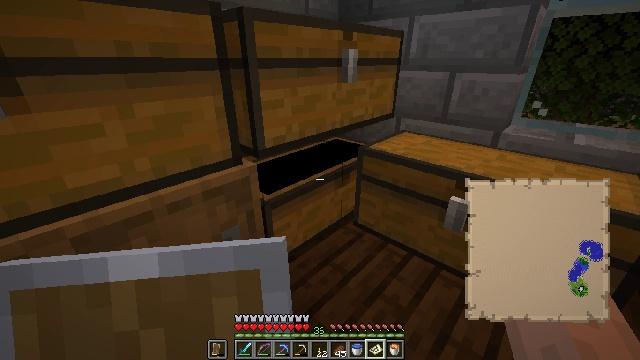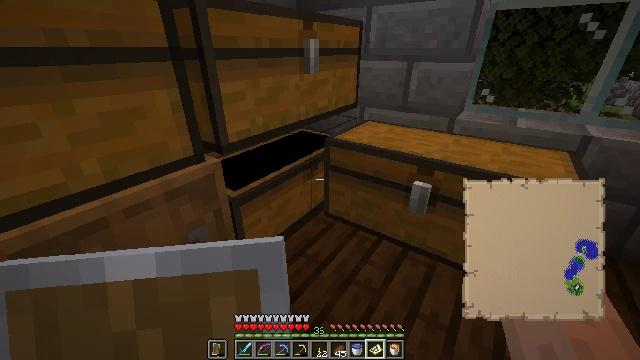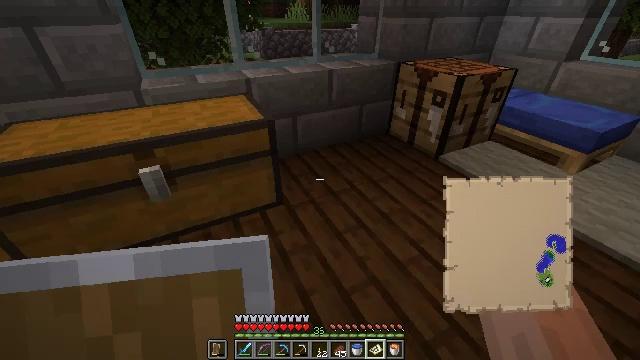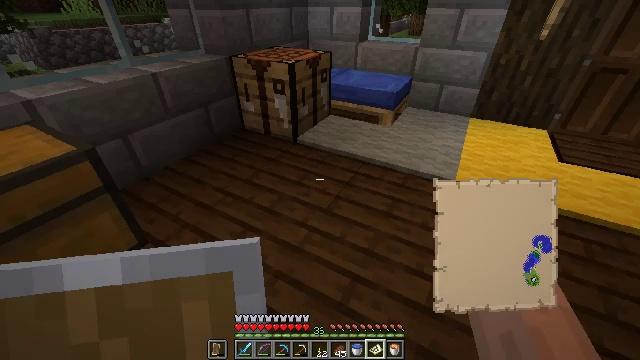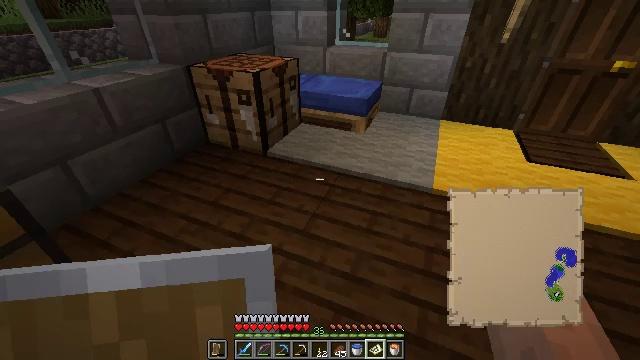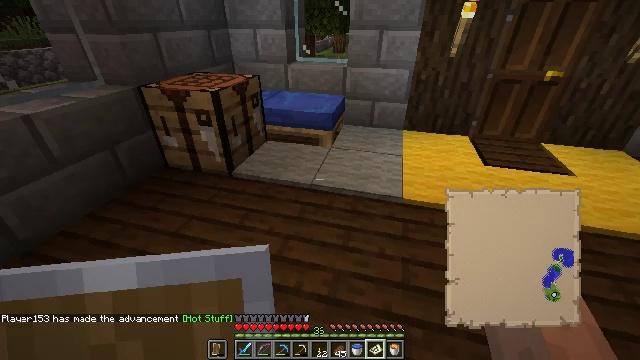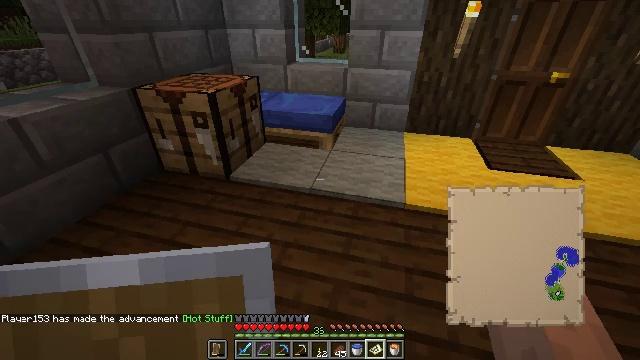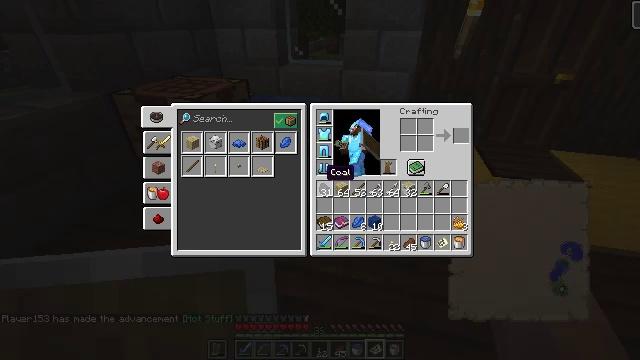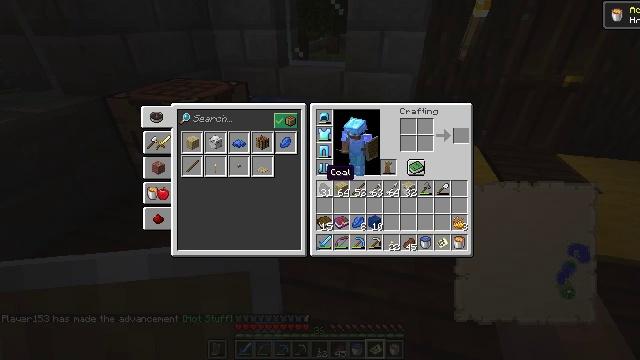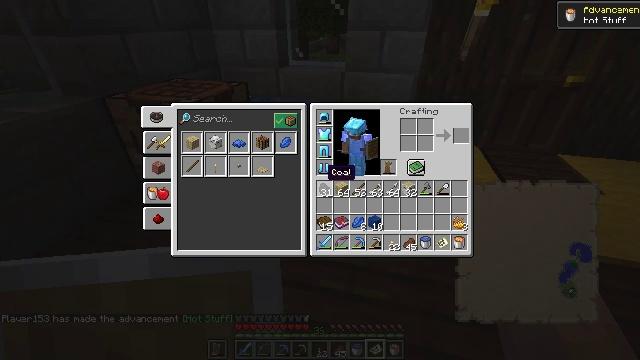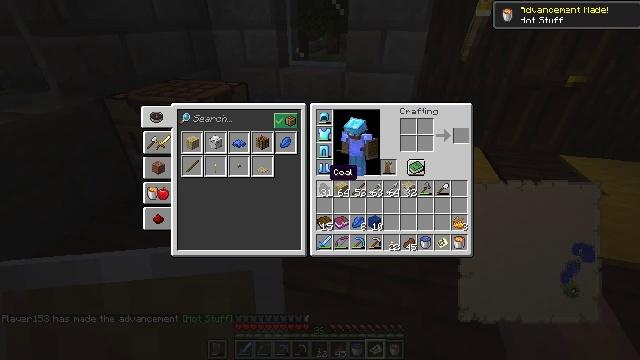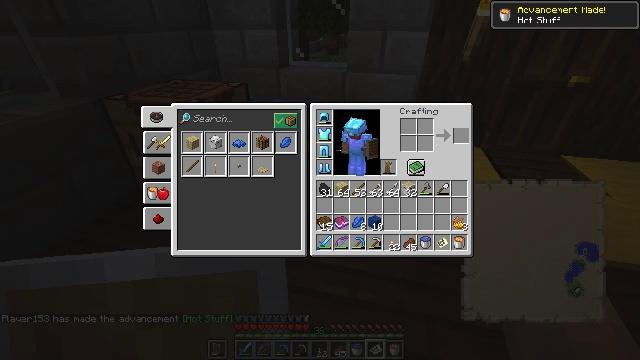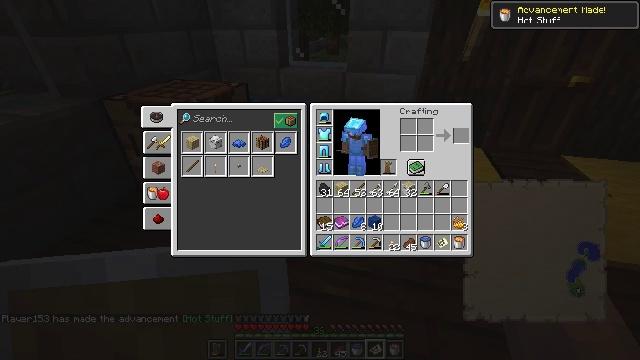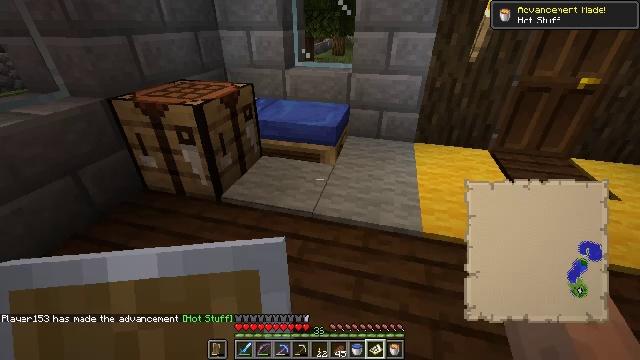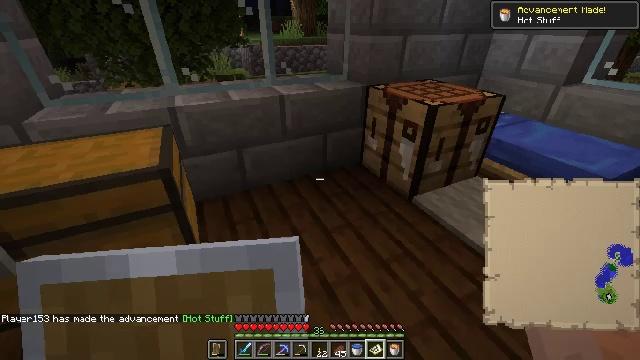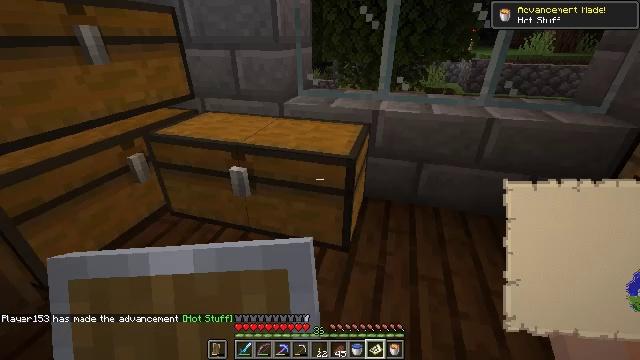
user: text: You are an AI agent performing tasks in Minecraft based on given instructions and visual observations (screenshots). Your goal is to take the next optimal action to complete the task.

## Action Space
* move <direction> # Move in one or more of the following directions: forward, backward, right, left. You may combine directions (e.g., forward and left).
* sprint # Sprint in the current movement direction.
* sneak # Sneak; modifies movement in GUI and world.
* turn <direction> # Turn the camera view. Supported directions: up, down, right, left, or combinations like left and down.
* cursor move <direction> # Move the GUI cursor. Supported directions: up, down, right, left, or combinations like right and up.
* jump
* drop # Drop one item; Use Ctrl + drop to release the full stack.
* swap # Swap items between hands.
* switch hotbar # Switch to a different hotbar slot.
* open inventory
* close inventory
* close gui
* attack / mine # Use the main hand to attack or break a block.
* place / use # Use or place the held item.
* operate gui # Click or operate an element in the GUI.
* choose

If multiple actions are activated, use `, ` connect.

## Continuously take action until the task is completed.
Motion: motion action
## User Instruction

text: Use iron to craft a cauldron on the crafting table.
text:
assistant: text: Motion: turn right and down
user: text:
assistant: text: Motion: turn right and down
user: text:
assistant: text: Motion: move forward, turn right and down
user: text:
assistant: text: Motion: move forward, turn right
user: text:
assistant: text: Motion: move forward, turn right and up
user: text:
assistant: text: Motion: move forward
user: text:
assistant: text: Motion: turn right, close inventory
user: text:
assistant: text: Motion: close inventory
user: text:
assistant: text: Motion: close inventory
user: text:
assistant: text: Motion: open gui
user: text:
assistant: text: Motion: no_op
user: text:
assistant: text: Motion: no_op
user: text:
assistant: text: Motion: cursor move left
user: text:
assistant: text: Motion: turn left, close gui
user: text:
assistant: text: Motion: turn left and up
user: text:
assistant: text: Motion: move forward, turn left
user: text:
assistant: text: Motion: move forward, turn left
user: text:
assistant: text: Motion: move forward, turn left and up
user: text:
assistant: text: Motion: move forward, turn left and up
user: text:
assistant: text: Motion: turn left
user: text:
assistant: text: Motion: turn left and down
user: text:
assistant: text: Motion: turn left and down
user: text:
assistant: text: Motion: use / place
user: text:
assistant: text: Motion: no_op
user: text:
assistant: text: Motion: no_op
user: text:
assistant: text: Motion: no_op
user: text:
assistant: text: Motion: no_op
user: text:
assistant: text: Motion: open gui
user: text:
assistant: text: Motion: no_op
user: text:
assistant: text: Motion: cursor move right